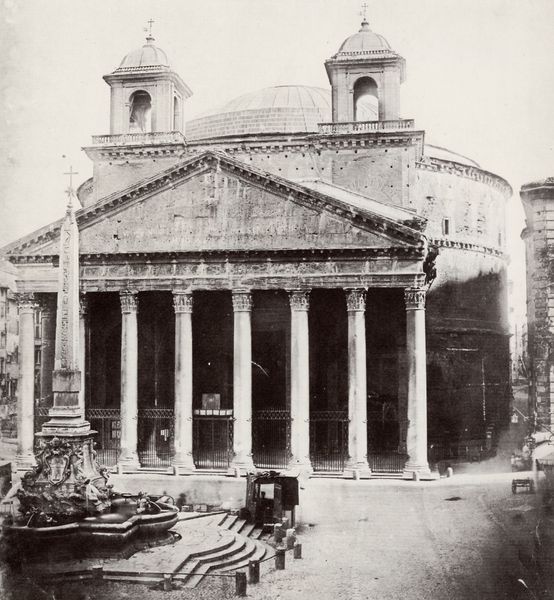
Titel: Das Pantheon in Rom
Künstler: Italienischer Photograph
Standort: Kopenhagen
Institution: Königliche Bibliothek
Schlagwörter: himmel, schatten, wasser, weiß, grau, laterne, laternen, licht, marmor, schwarz, straße, säule, säulen, gebäude, zaun, architektur, spitze, gitter, kirche, front, brunnen, rund, turm, italien, giebel, platz, sepia, kuppel, treppe, treppen, geländer, stufen, foto, fotografie, photographie, eingang, antike, kreuz, türme, balustrade, groß, schwarzweiß, kapitelle, pantheon, rom, photo, portal, sims, gesims, obelisk, tempel, aufnahme, absperrung, tempelfront, tympanon, poller, sälen, gielbel, basilisk, stufenfries, rundkirche, korinthische, trevi, korint, empelfront